Question: On this circuit and code, I tried to make a counter that when no one pass through (for example it is a passage at the metro station), there will read 1 value at RC7 lead of the processor. If someone pass through the signal change to 0. And program will count the how many people pass away over there and show the number of people on the 7-Segment LCD until 10. When 10 people pass through of the passage, the LED (D1) will be blinking for 1 seconds.
I tried to write a code about this algorithm, and when I load it to but, it is not working. Proteus show error message like,
'''
[PIC18] PC=0x0000. $MCLR$ is low. Processor is in reset. [U1]
'''
The circuit that I designed given at below Figure 1:

The solutions that I tried:
1. I used pull-up resistors. It did not work.
2. We describe the frequency value in Micro C code. It did not work.
And the algorithm given at below:
'''
#include <xc.h>
#define _XTAL_FREQ <PHONE>
unsigned char x=0;
void MSDelay(unsigned int);
void main()
{
TRISC=0xff;
TRISA=0x00;
while(1)
{
if (PORTC==0)
{
x++;
MSDelay(200);
}
if (x==1)
{
PORTA==0x3f;
}
if (x==2)
{
PORTA==0x06;
}
if (x==3)
{
PORTA==0x5b;
}
if (x==4)
{
PORTA==0x4f;
}
if (x==5)
{
PORTA==0x66;
}
if (x==6)
{
PORTA==0x6d;
}
}
}
void MSDelay(unsigned int itime){ //for delay
unsigned int i;
unsigned int j;
for(i=0;i<itime;i++){
for(j=0;j<165;j++){
}
}
}
'''
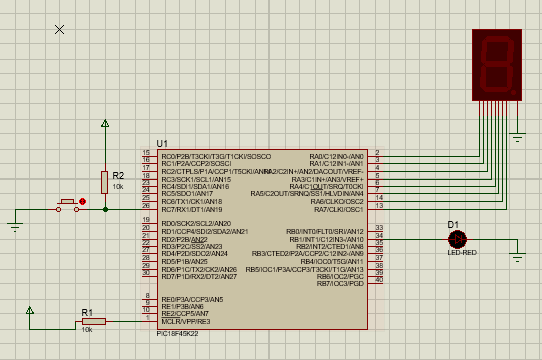
Answer: So I make the answer for you:
The error ist here:
'''
if (x==1)
{
PORTA==0x3f;
}
'''
If you want assign a value you need '=' and not '=='
'''
if (x==1)
{
PORTA=0x3f;
}
'''